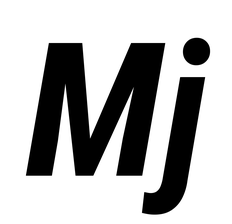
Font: Roboto-Italic_Condensed_Bold_Italic